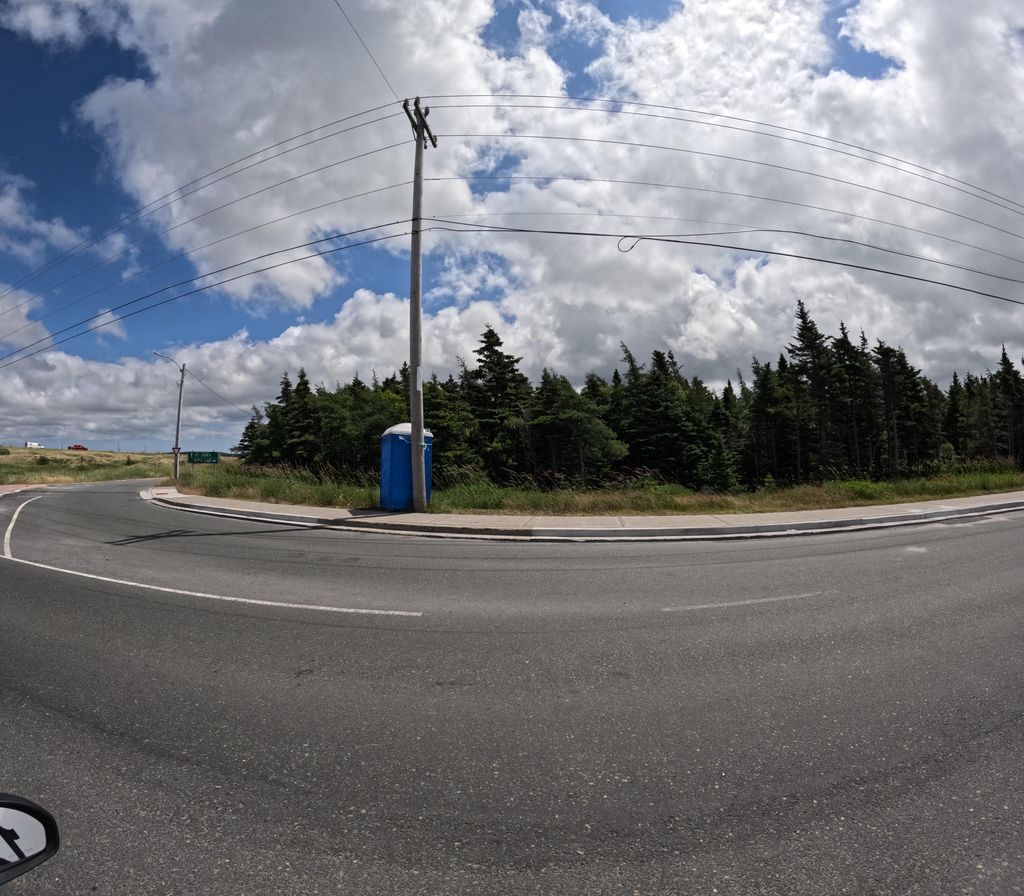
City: st_johns